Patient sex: F
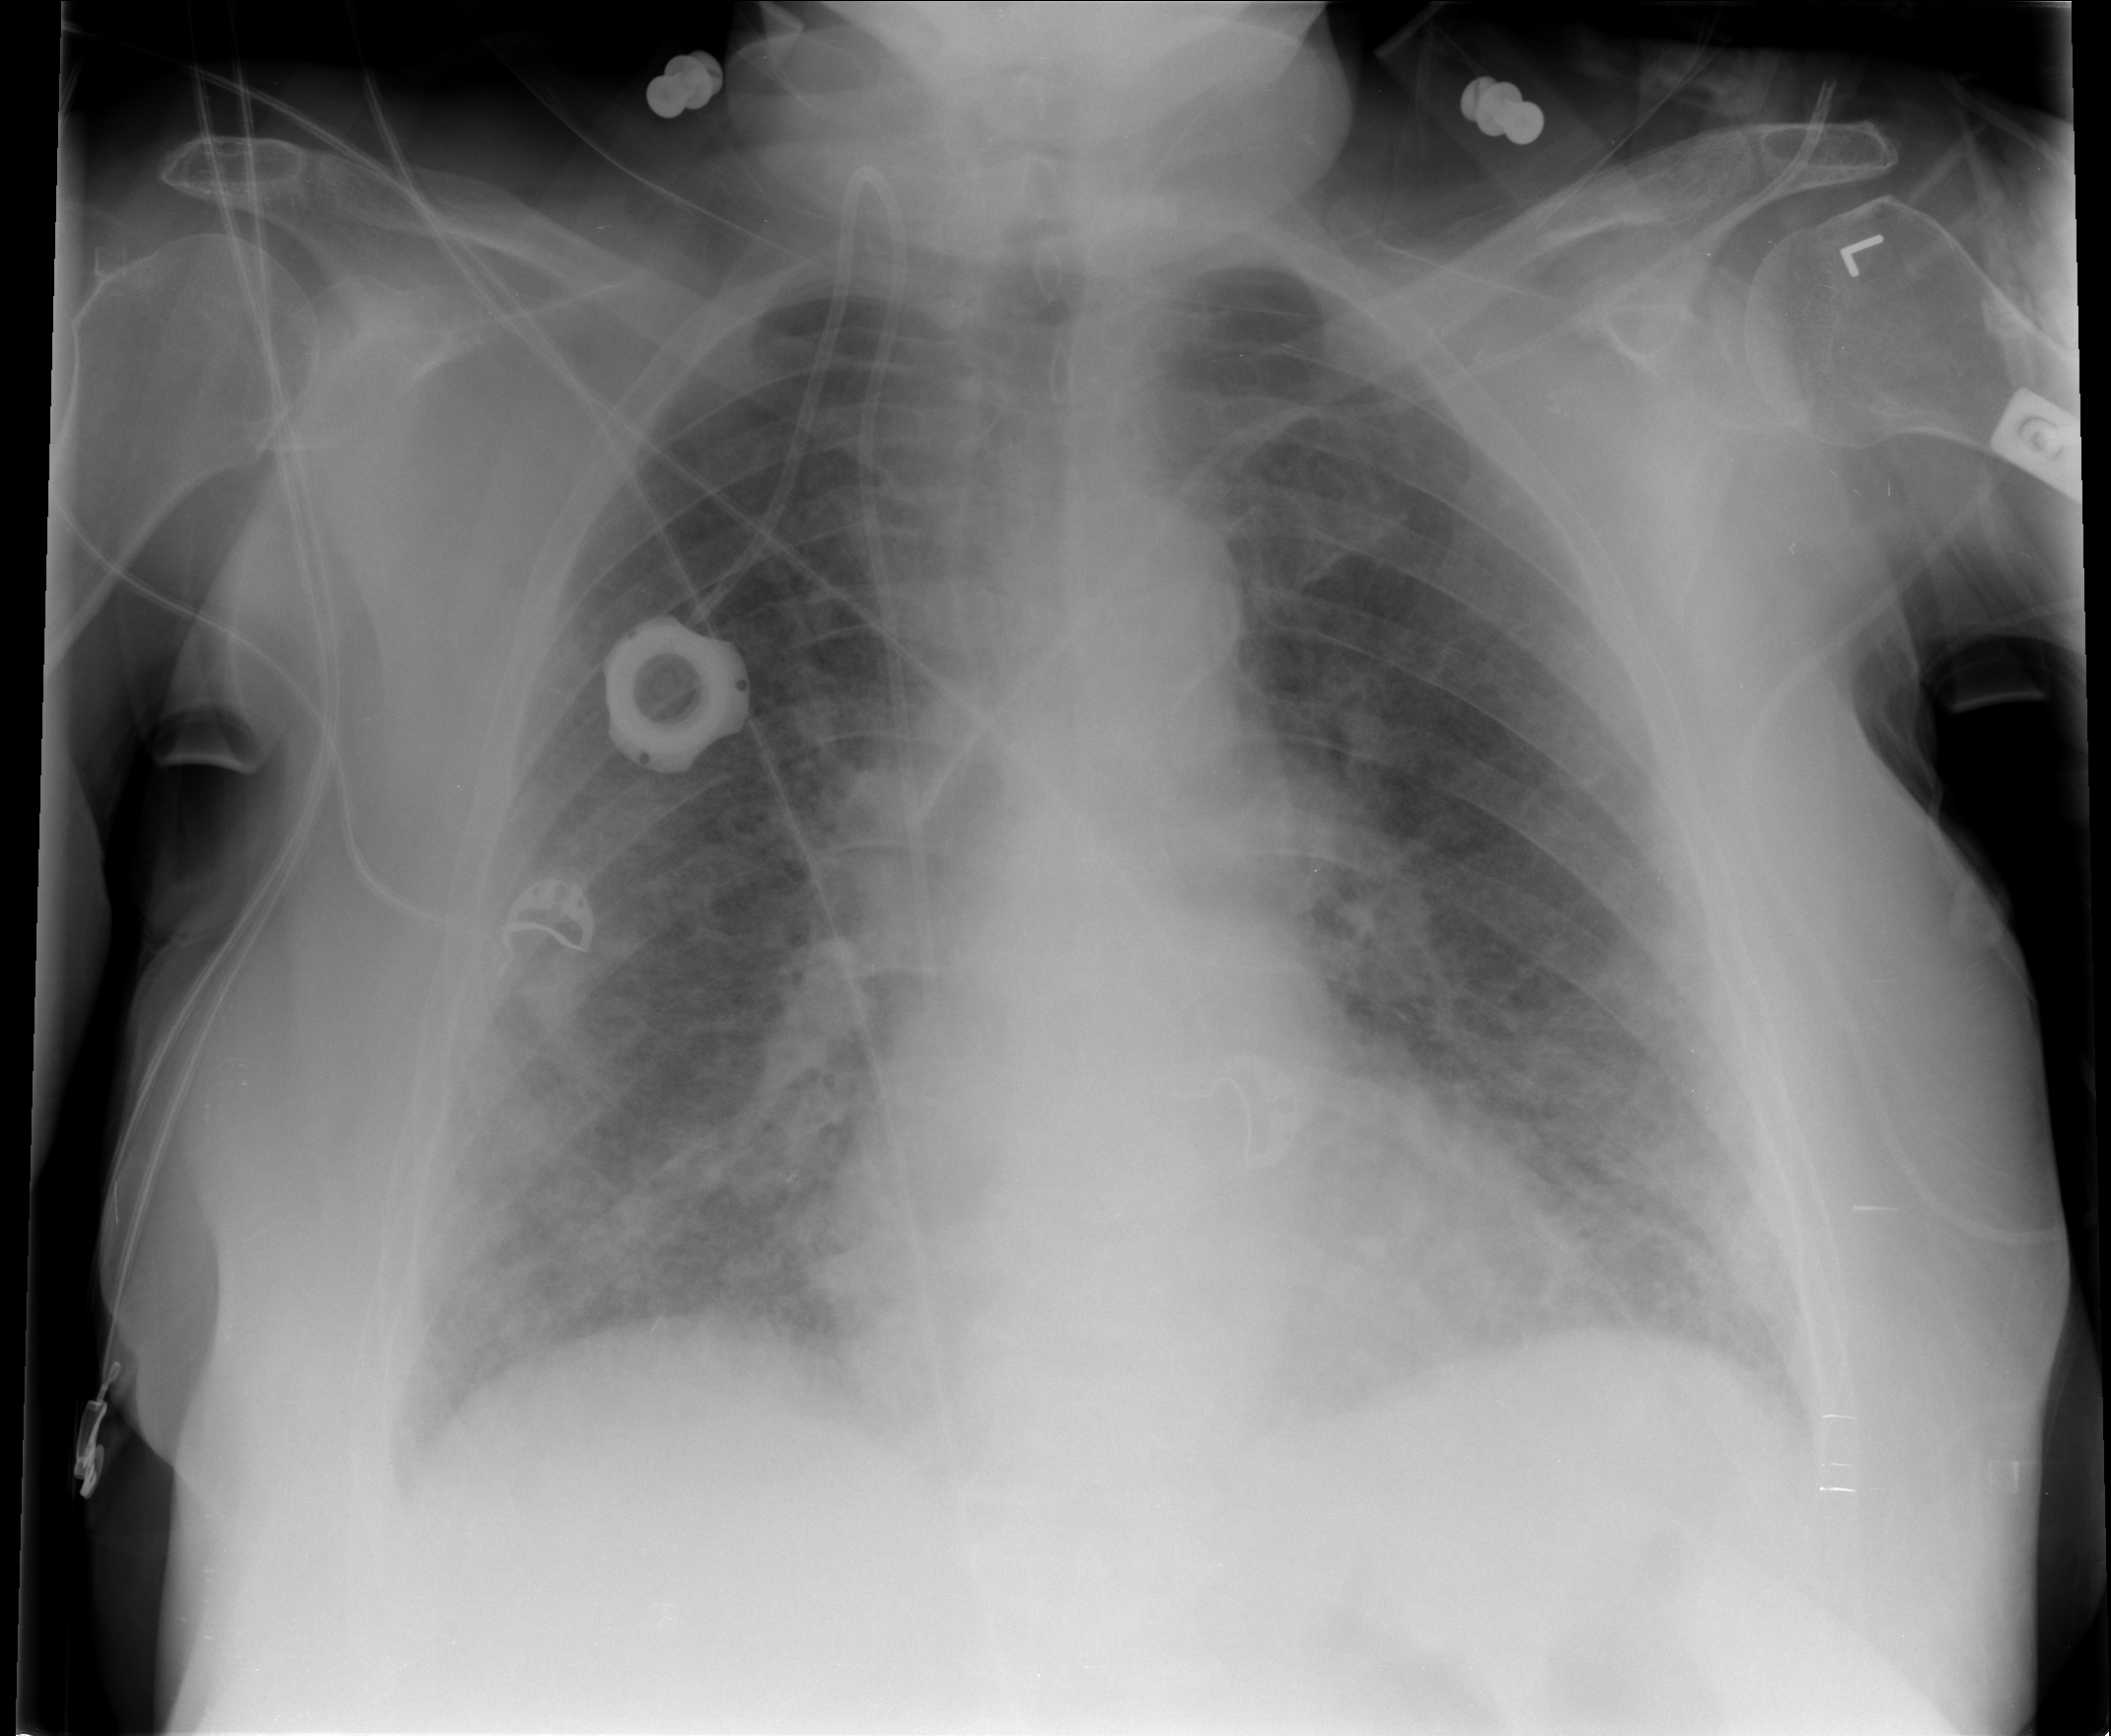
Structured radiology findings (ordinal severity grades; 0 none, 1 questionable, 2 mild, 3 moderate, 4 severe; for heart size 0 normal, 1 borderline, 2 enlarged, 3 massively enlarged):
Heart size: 0
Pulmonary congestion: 2
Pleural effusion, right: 2
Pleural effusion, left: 0
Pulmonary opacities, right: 2
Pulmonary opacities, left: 2
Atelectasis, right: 2
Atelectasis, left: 2